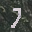
Label: 7